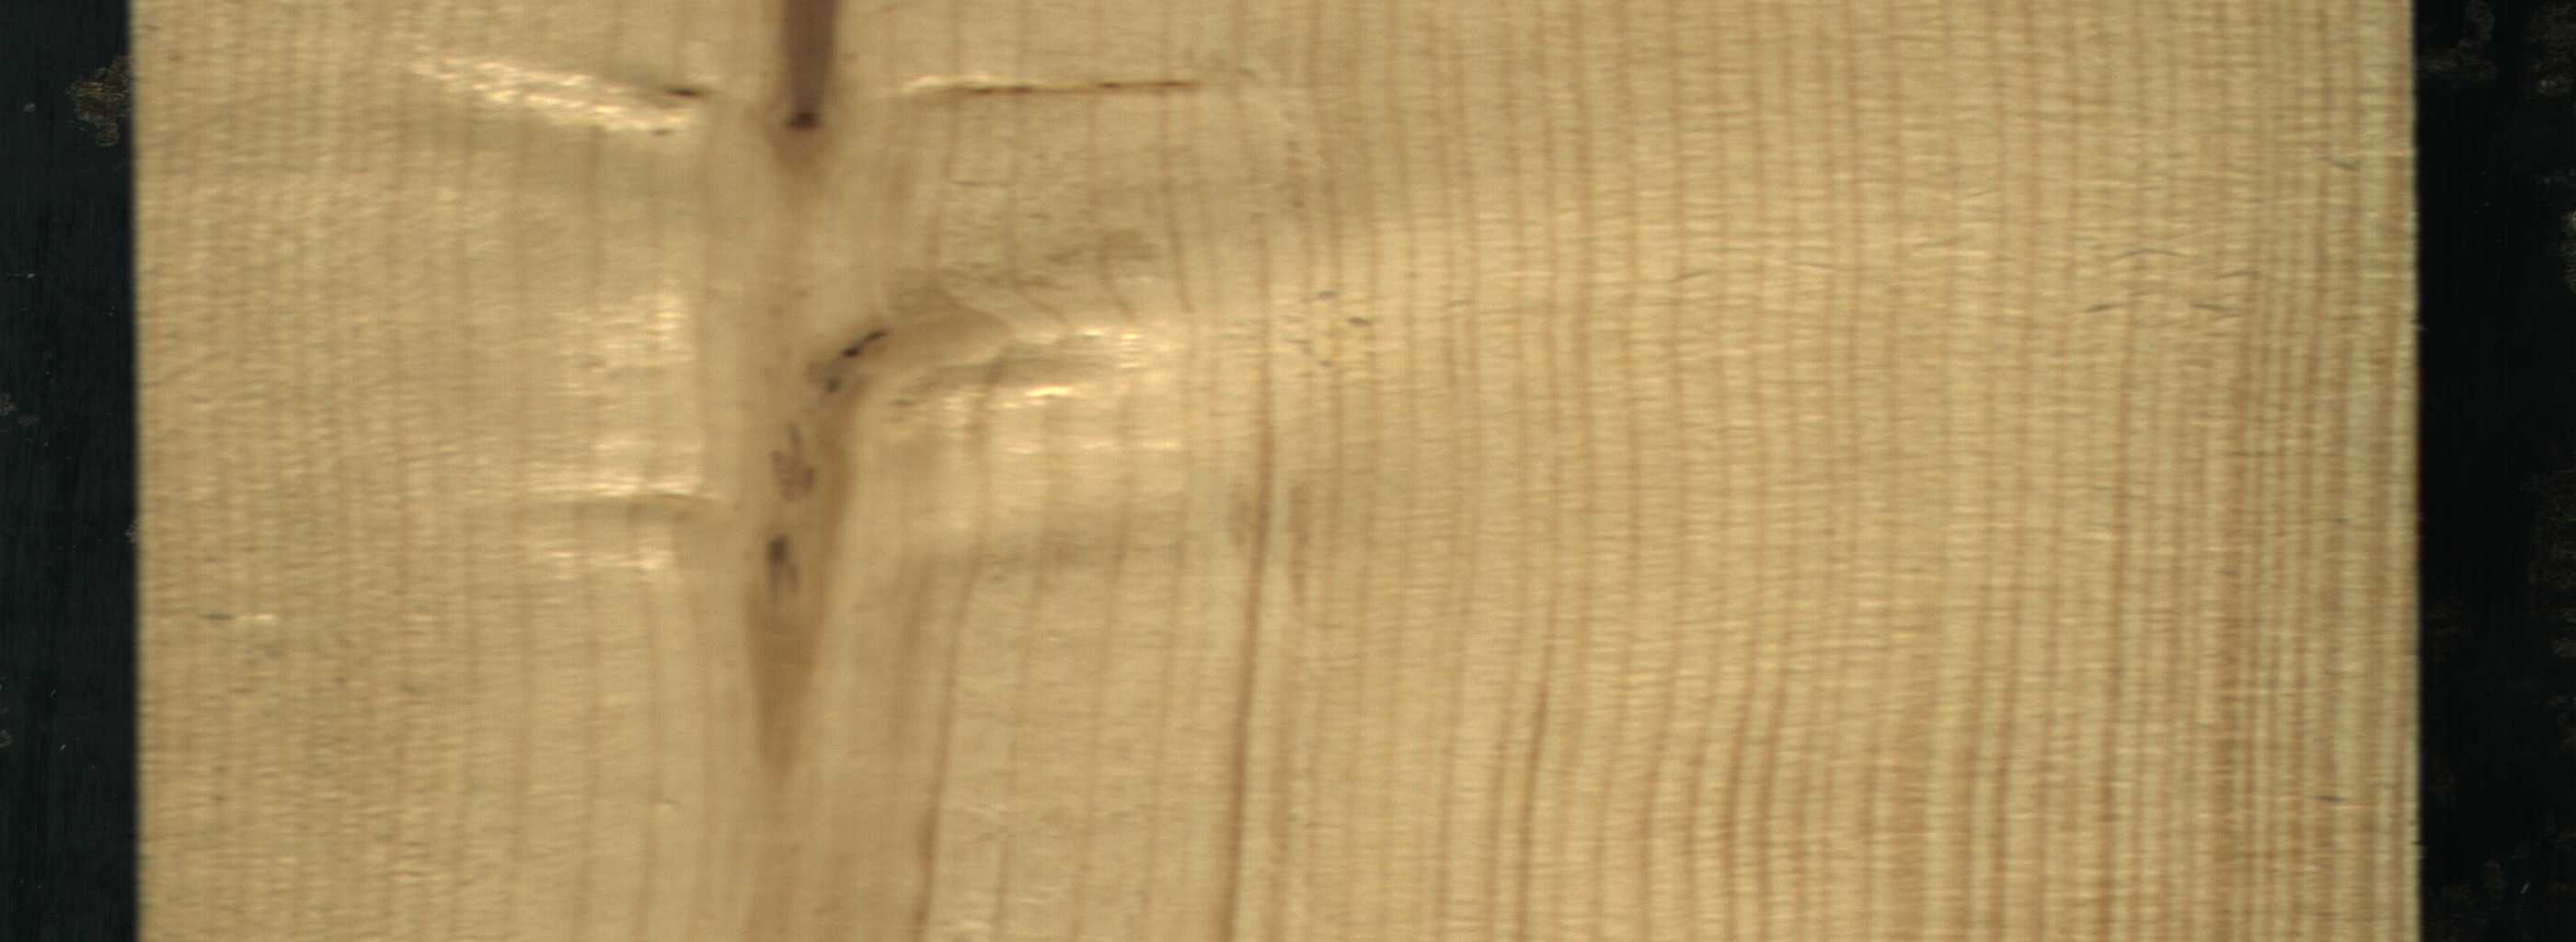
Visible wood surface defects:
Marrow
Marrow
resin
Live_Knot
Live_Knot